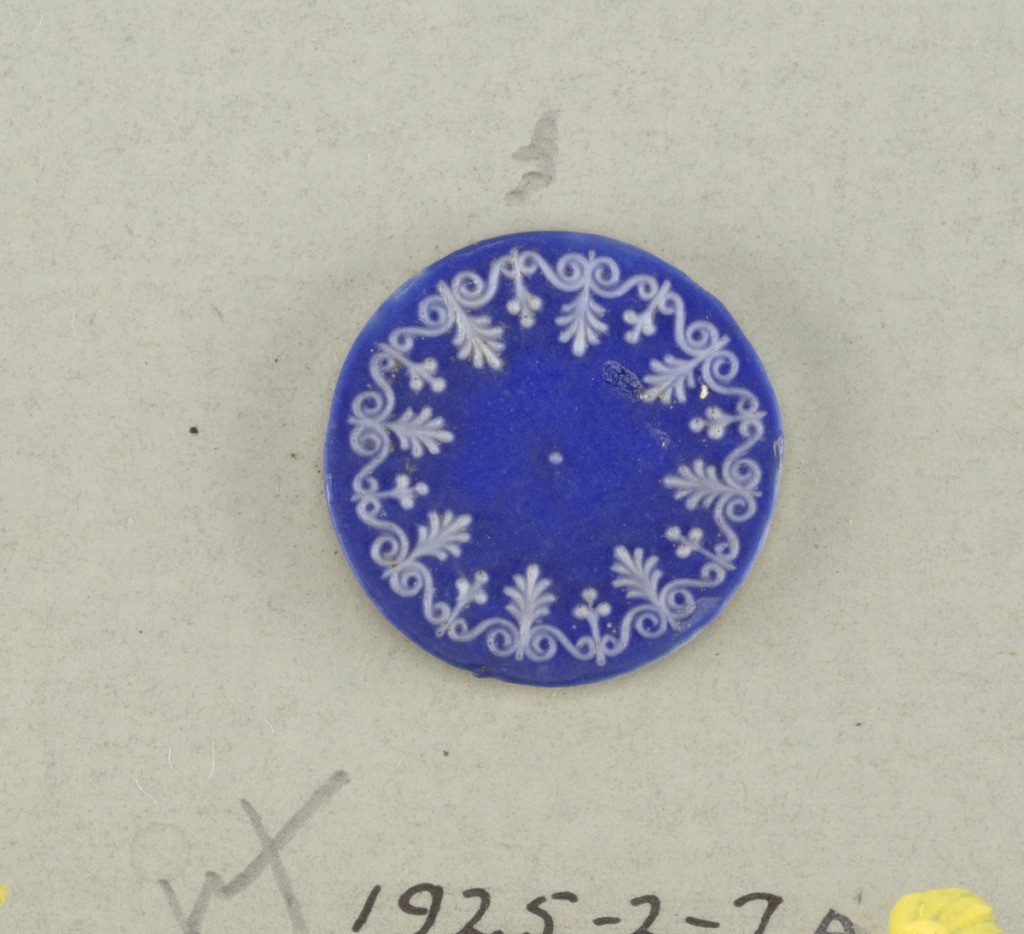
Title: Button
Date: late 18th century
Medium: Stoneware
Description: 1925-2-7-a: One circular medallion in the style of Wedgwood Ja...